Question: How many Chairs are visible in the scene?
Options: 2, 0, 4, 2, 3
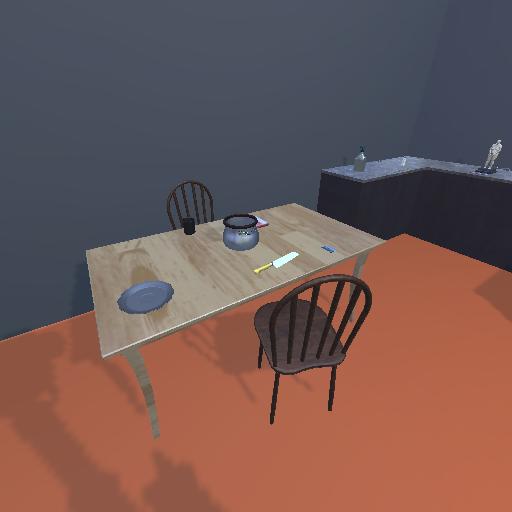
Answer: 2